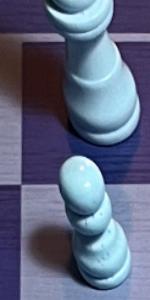
Label: Pawn_White